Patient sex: F
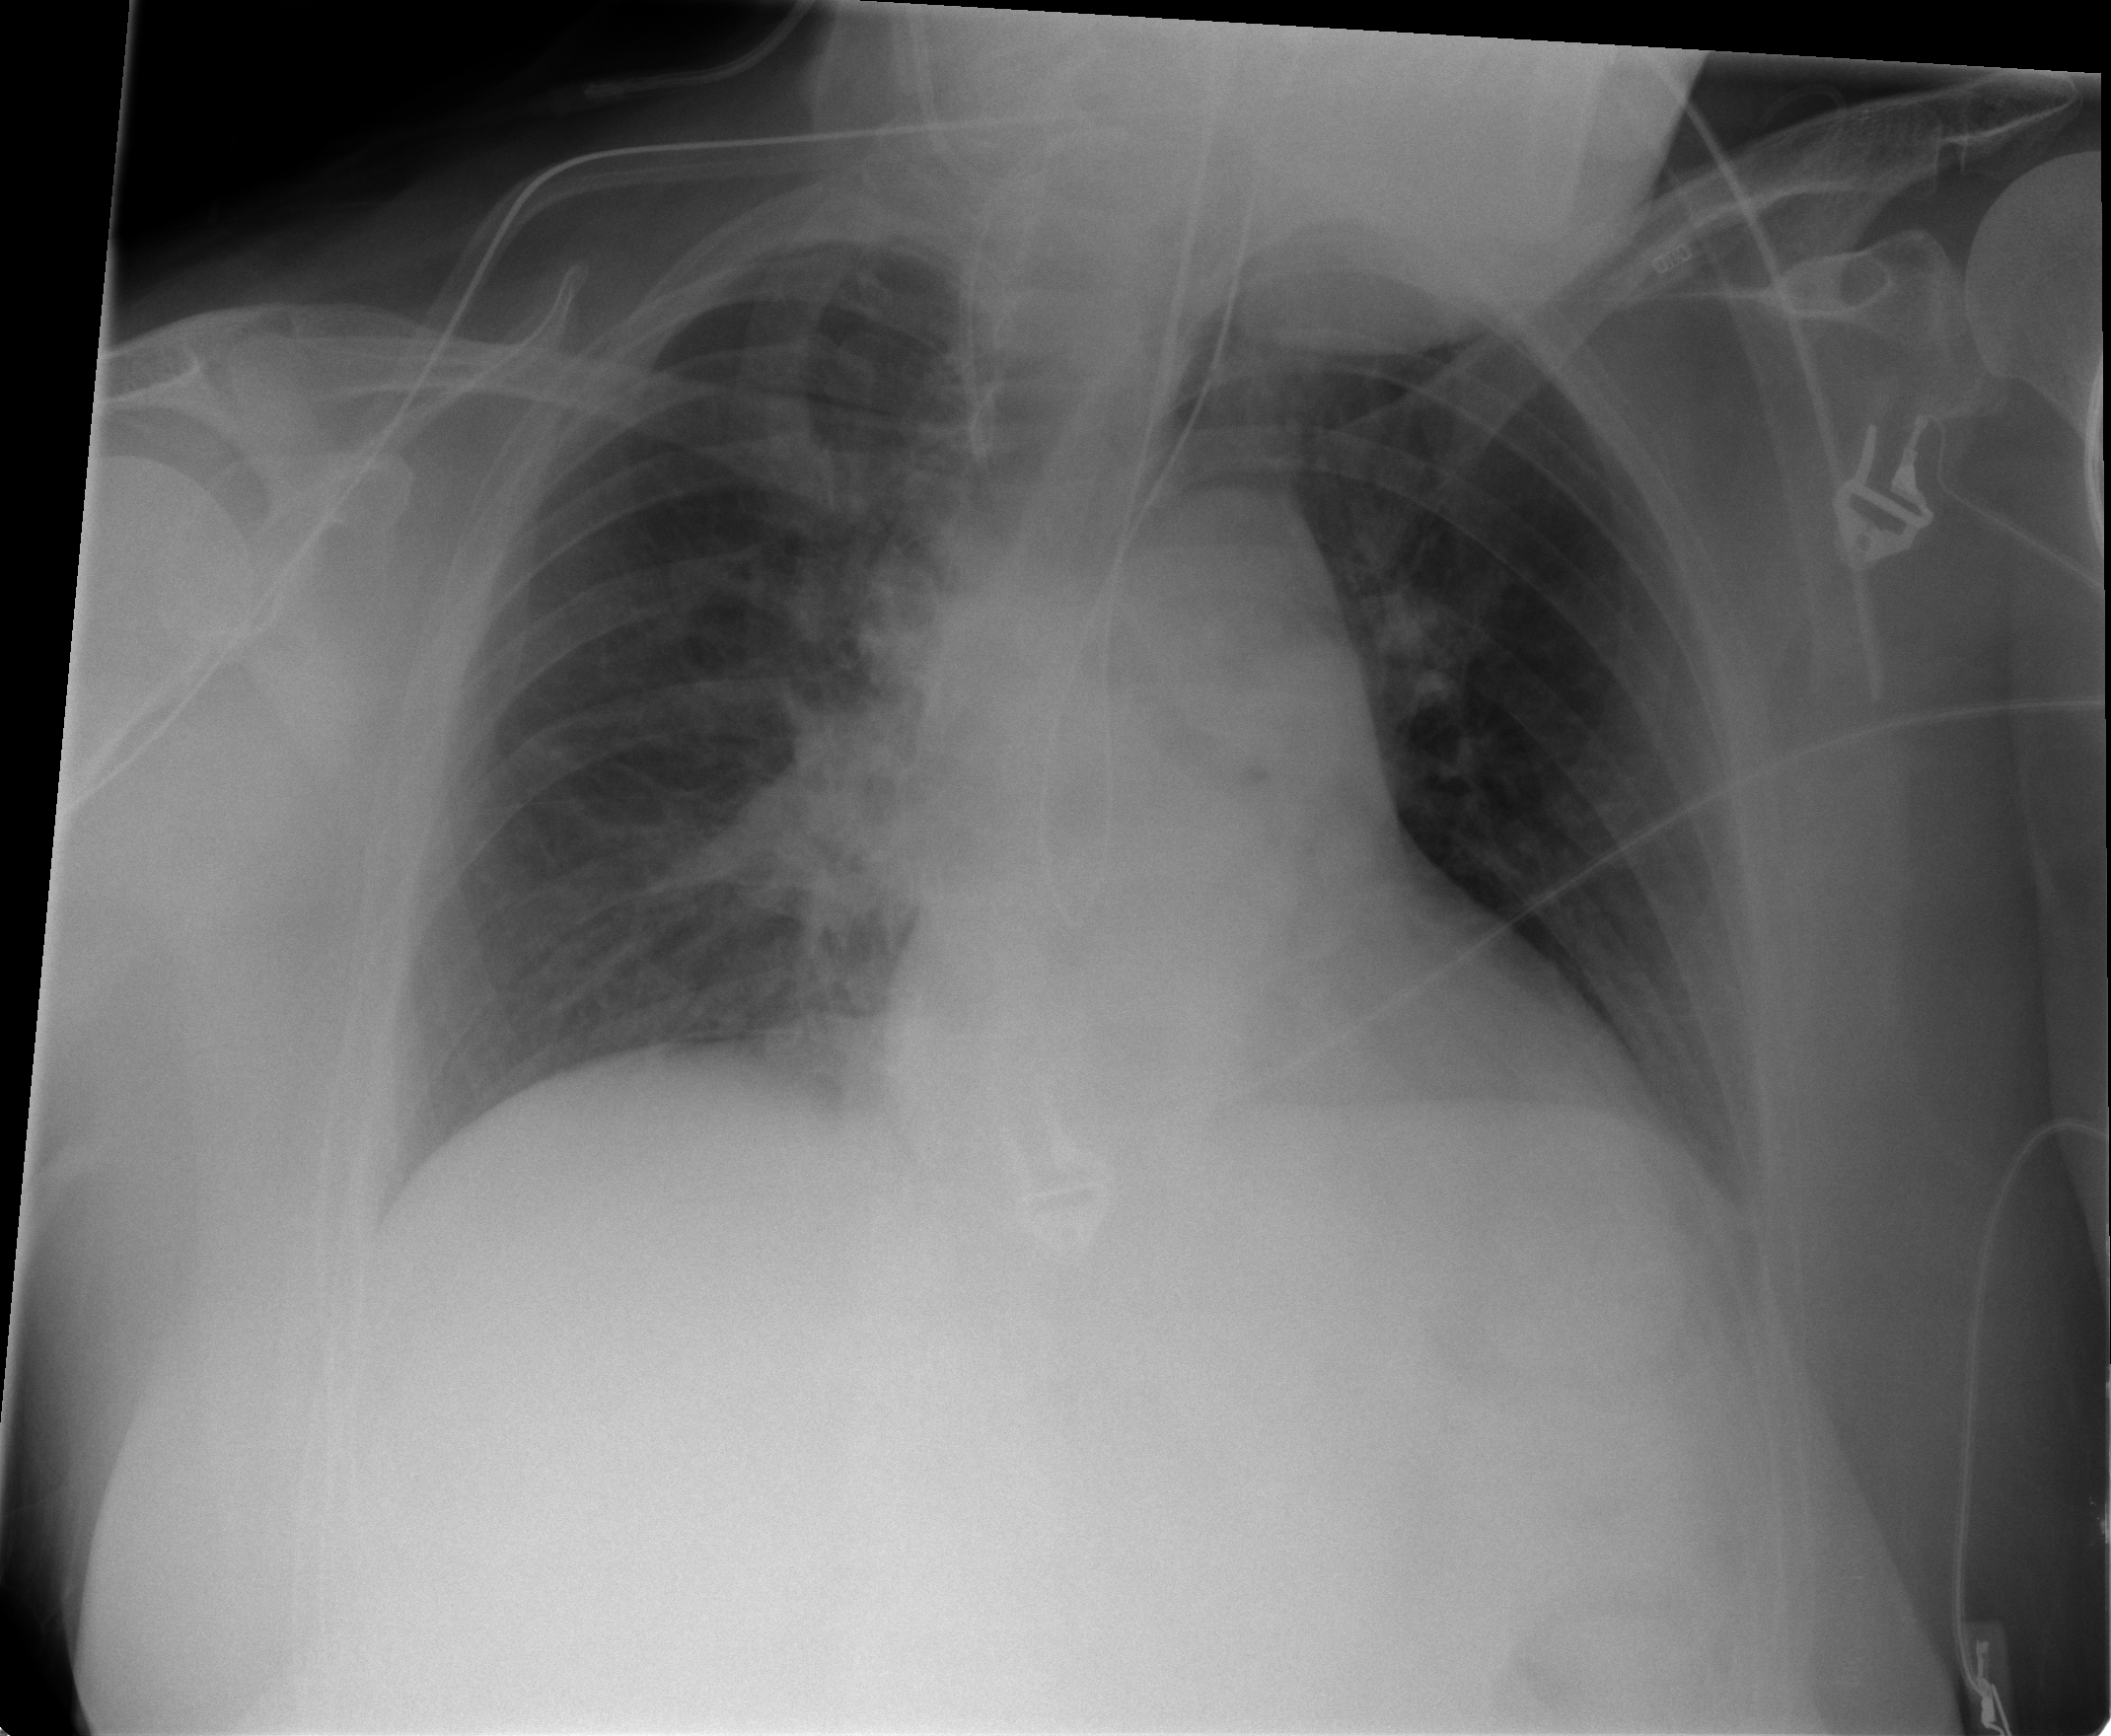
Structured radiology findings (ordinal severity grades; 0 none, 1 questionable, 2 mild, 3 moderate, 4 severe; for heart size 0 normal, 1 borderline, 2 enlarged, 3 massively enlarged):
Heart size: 0
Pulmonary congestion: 0
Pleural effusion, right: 0
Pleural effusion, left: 0
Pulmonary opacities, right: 0
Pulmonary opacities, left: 0
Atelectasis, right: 2
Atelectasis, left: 0